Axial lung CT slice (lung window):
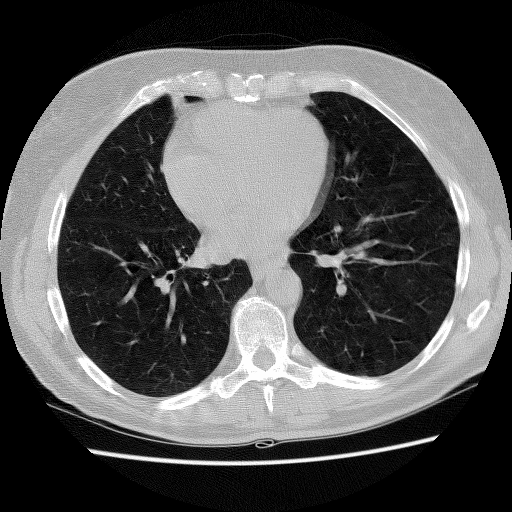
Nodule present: no